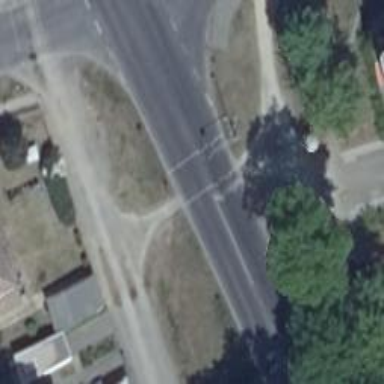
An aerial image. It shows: Road with traffic signals at the crossing.